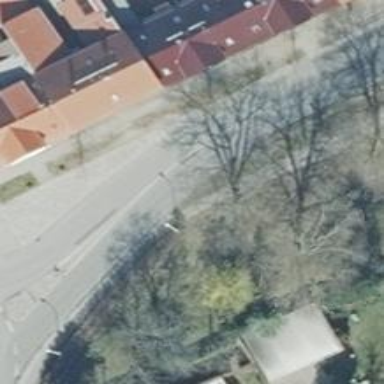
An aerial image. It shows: Secondary road with asphalt surface.